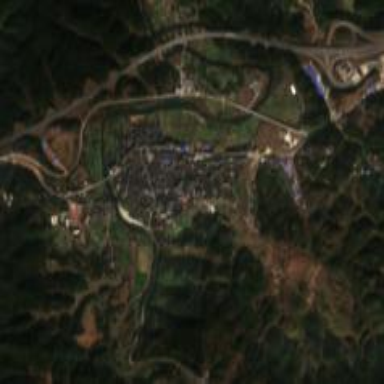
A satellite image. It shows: Ethnic township within town.